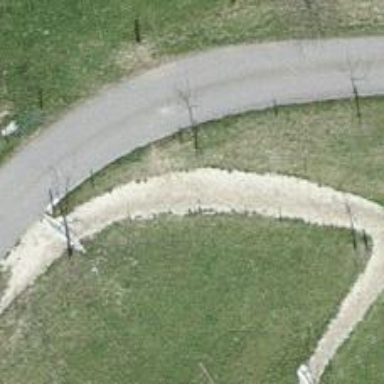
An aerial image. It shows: Well-maintained track road of grade 1.